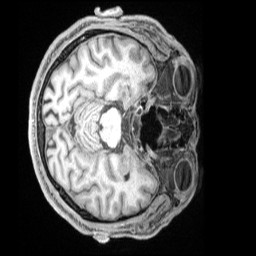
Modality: T1w
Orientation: axial
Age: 68
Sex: male
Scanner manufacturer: siemens
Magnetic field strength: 3 T
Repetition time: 2.5 s
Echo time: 0.00222 s